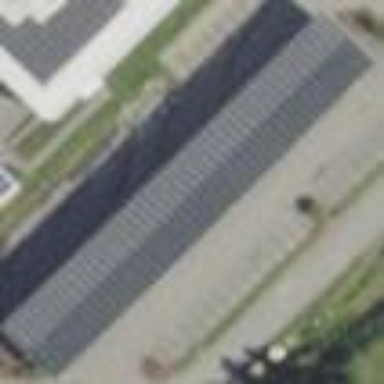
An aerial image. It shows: Solar power plant utilizing photovoltaic technology to generate electricity.